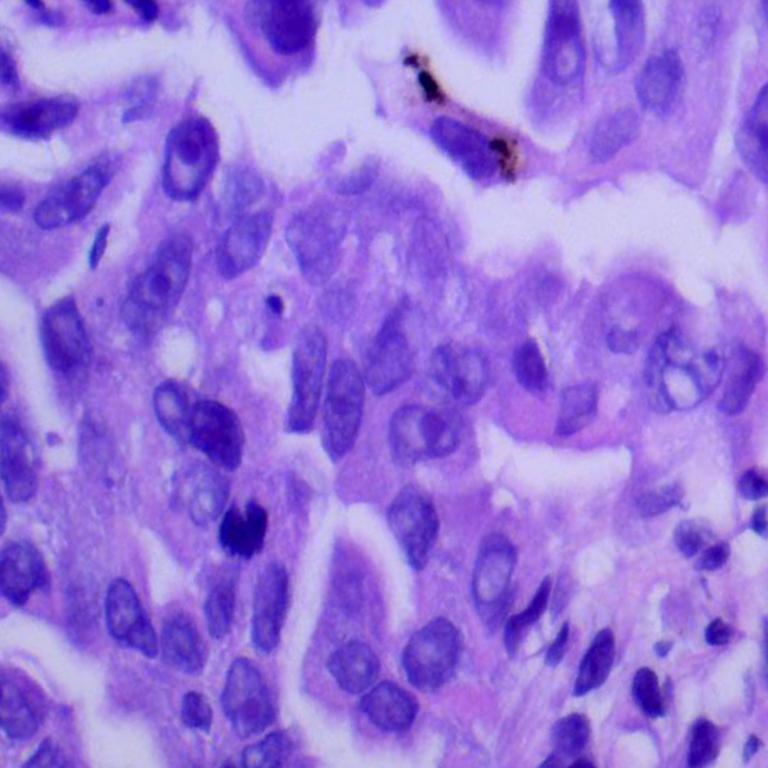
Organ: lung
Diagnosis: adenocarcinomas